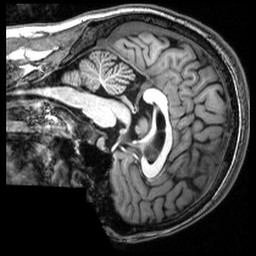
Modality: T1w
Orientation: sagittal
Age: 21
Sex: male
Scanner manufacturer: siemens
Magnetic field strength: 3 T
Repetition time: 2.53 s
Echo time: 0.00339 s